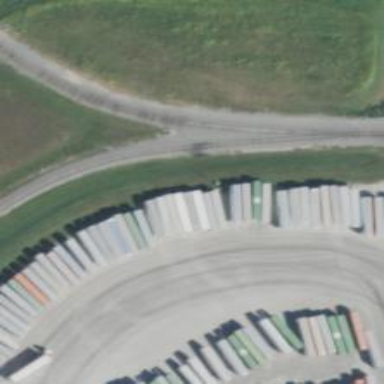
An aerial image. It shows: Rail spur service.